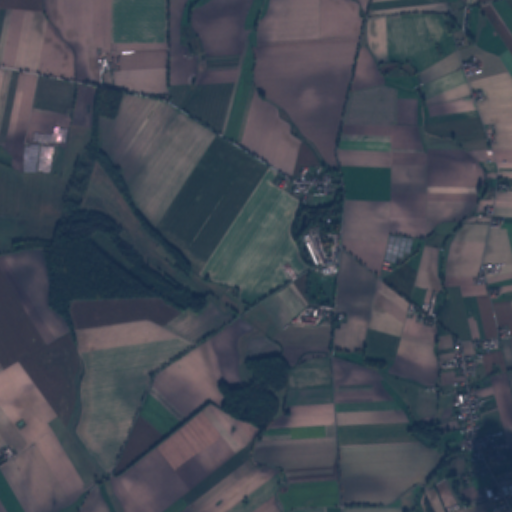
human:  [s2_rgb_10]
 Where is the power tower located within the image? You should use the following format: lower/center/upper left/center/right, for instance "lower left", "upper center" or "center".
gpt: The power tower is located in the upper left of the image.
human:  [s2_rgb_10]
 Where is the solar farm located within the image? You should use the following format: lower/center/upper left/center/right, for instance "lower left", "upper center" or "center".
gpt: The solar farm is located in the upper left of the image.
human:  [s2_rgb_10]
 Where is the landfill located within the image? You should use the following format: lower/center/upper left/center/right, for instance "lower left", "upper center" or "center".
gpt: There is no landfill in the image.